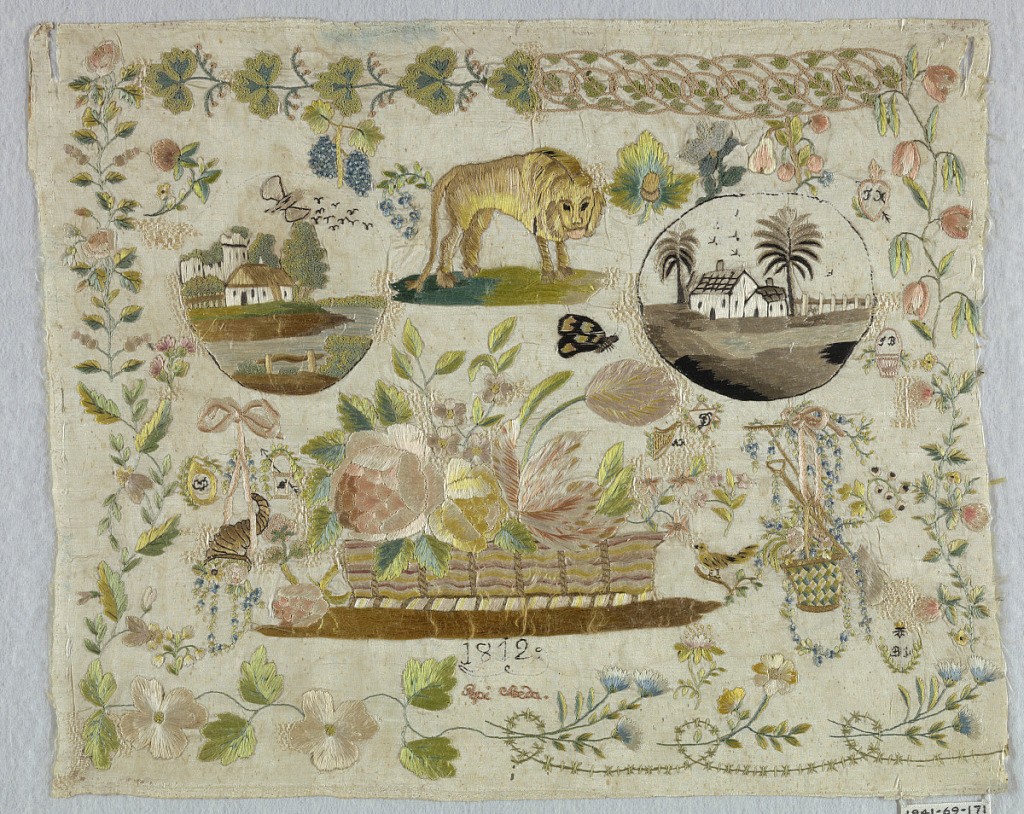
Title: Sampler
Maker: Pepi Beda
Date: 1812
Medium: silk Technique: satin, stem, knot, split, chain and laid stitches on plain weave
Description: Border of eight floral patterns. Inset are two landscapes, a lion, baskets of flowers, insects, etc.